Question: >
<URL>
<URL>
<URL>

I want to make a query like this:
'''
SELECT 'name' AS 'data' FROM 'test_table' WHERE 'level' = 1 ORDER BY 'id';
'''
But I want it to answer me in only one line with a '','' ! Like this:
'''
data = a,b,
'''
Without using PHP, is it possible using only MySQL? How? Thank you.
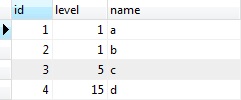
Answer: '''
SELECT GROUP_CONCAT(name ORDER BY id SEPARATOR ';')
FROM test_table
WHERE level = 1
'''